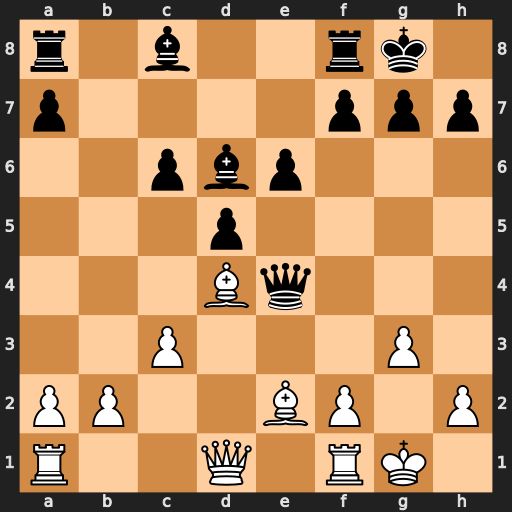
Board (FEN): r1b2rk1/p4ppp/2pbp3/3p4/3Bq3/2P3P1/PP2BP1P/R2Q1RK1
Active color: w
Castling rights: -
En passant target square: -
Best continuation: Bd3 Qxd3 Qxd3